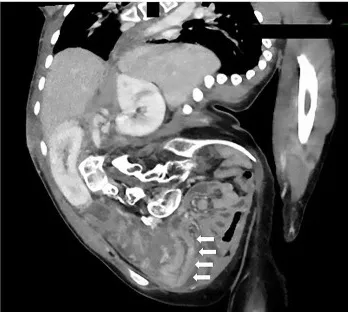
Abdominal contrast medium-enhanced computed tomography. (A,B) The images revealed an effect of enhancing the mucosal surface and the edematous wall thickening localized from the terminal ileum to the cecum. White arrows indicate the terminal ileum and cecum.
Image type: radiology (ct)